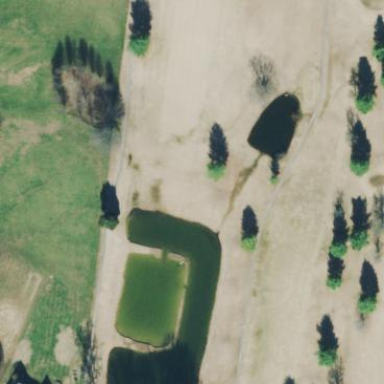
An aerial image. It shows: Water hazard on golf course. The hazard is natural water feature.